Question: Can someone help me with this error please? I can't figure it out. I have this error on Windows XP but not on Windows 7. What I did is i attached a photo and save it to the database (MS Access as my database). The photo appears on the picture box but then after that all is a mess. Im using C#.

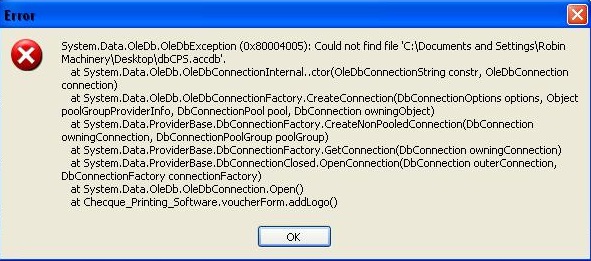
Answer: Do check that the path point to a 'mdb' in the 'App_Data' folder
Not very sure but if the database is inside the 'App_Data' folder, simply use:
'''
"PROVIDER=Microsoft.Jet.OLEDB.4.0;Data Source=|DataDirectory|StaffingSystem_DB.mdb"
'''